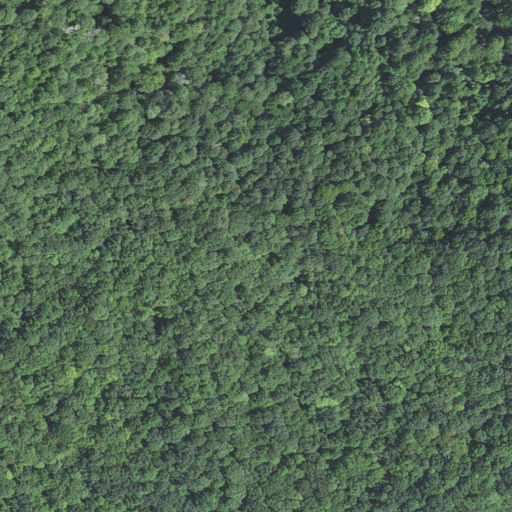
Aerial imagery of ridge(s) in North Carolina named Fork Ridge containing only deciduous forest